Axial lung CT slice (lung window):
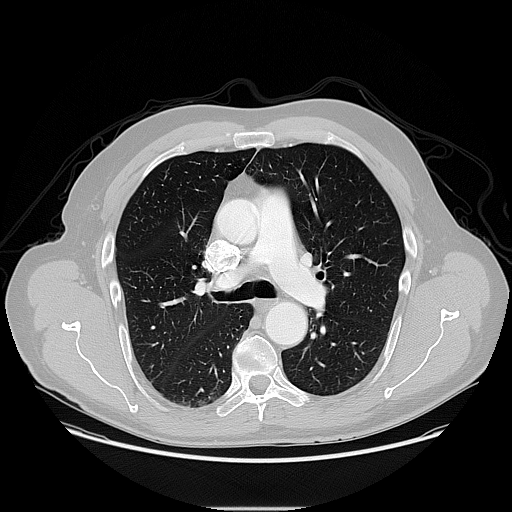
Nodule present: no